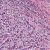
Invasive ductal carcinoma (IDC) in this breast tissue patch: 1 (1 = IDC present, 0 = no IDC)